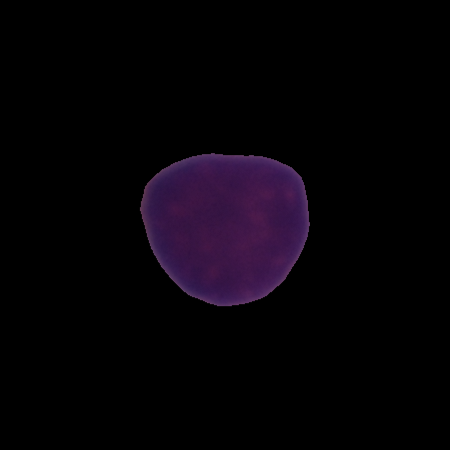
Label: healthy